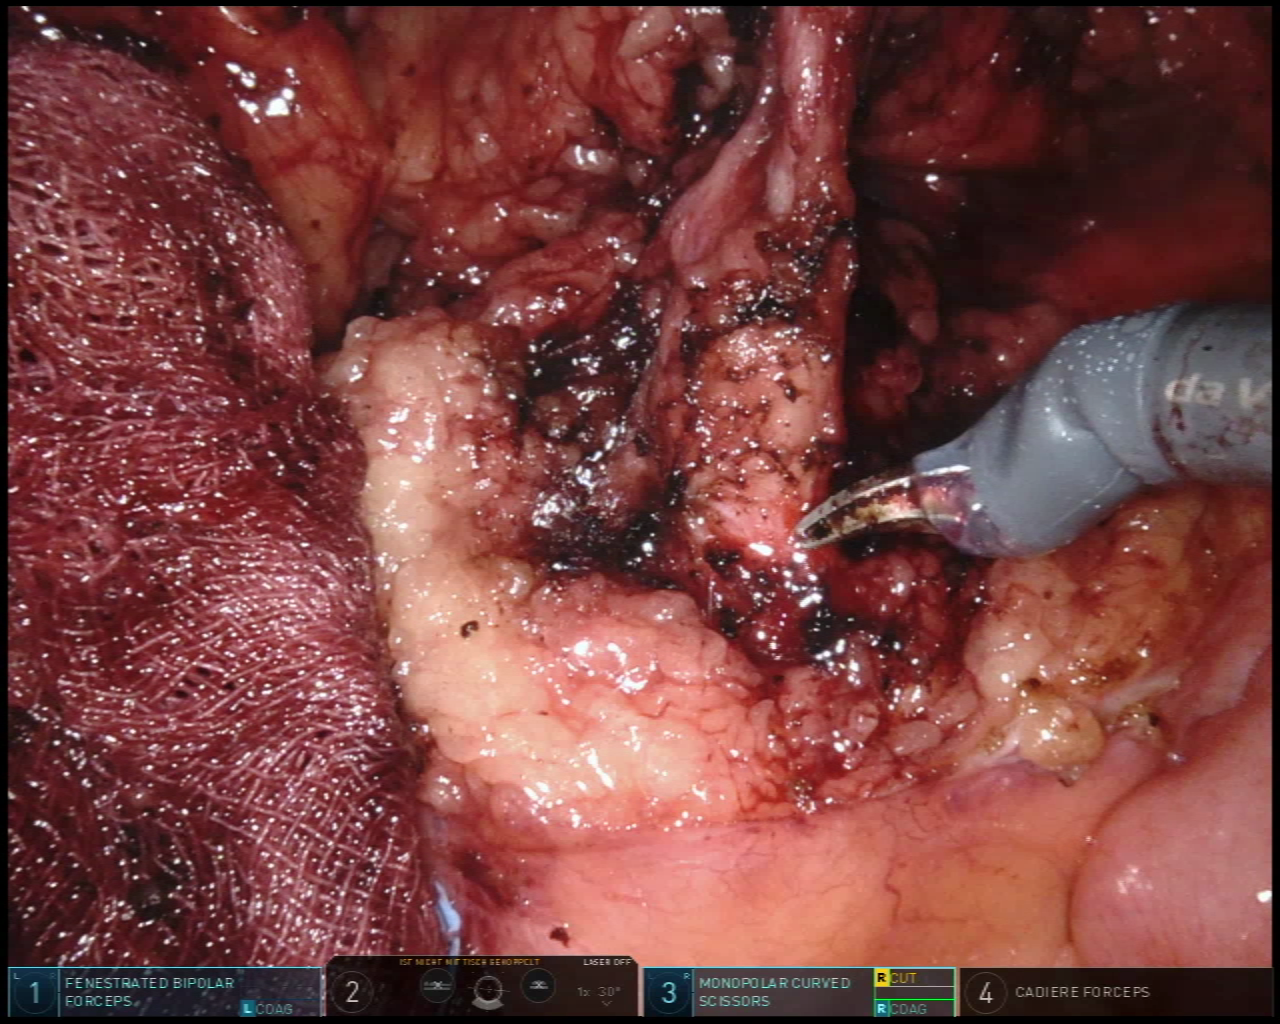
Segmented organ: inferior_mesenteric_artery
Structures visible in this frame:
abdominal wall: no
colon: no
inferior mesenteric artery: yes
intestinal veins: no
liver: no
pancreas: no
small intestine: yes
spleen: no
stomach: no
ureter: no
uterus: no
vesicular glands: no